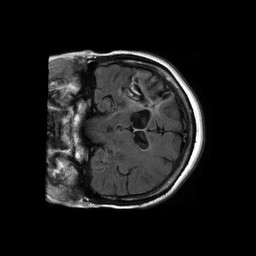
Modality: FLAIR
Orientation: coronal
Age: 66
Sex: female
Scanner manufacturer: philips
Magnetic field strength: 1.5 T
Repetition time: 6.24 s
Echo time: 0.12 s